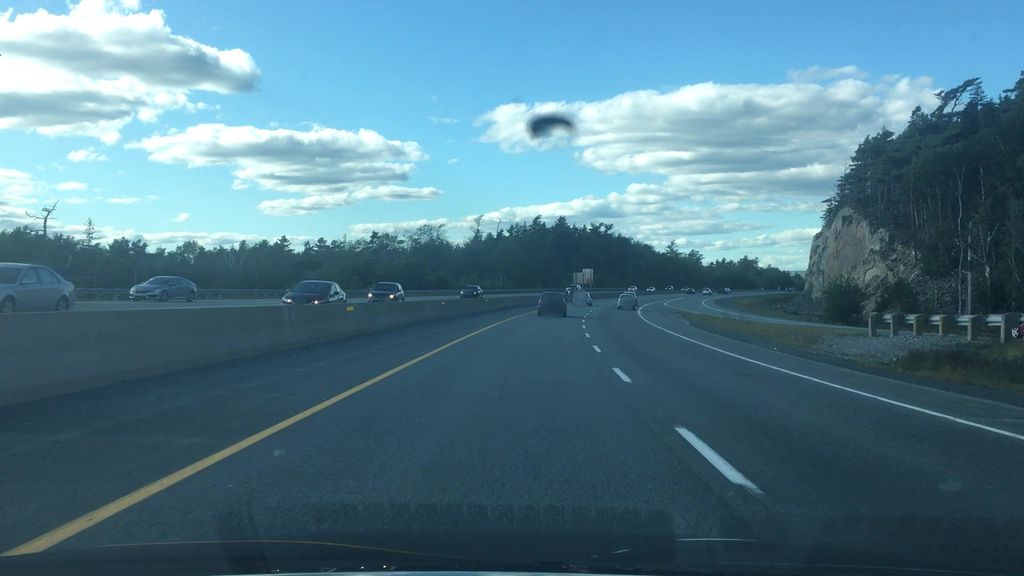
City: halifax